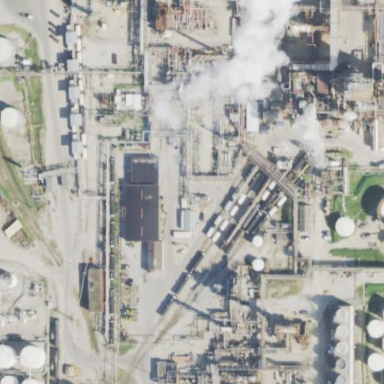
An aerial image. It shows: Industrial area primarily used for oil-related activities.